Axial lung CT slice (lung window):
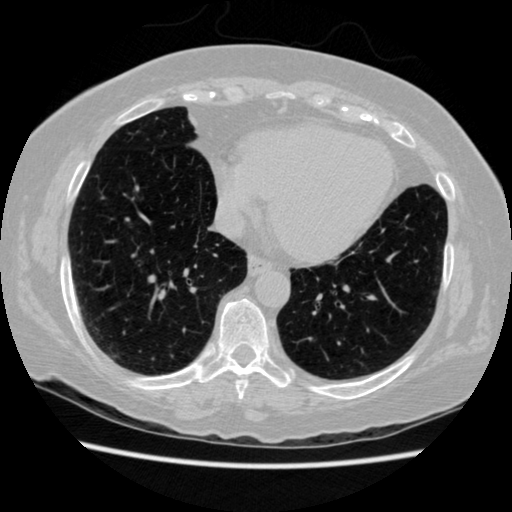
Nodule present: no